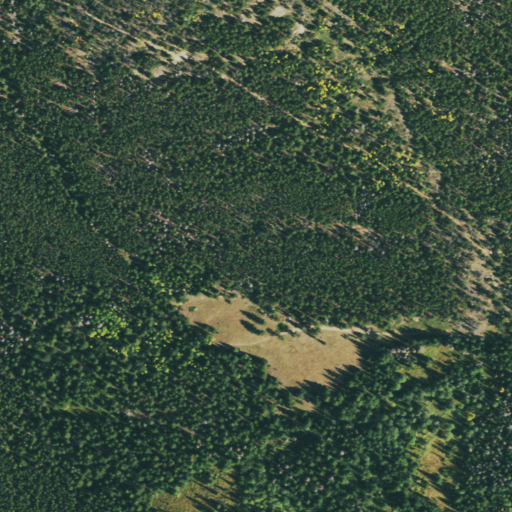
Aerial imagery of plain(s) in Colorado named Moore Park containing evergreen forest, shrub, and mixed forest